三年级 · 度量几何学
下图是由两个长 $8 \mathrm{~cm} 、$ 宽 $5 \mathrm{~cm}$ 的长方形拼成的图形, 这个图形的周长是 ( ) $\mathrm{cm}$ 。

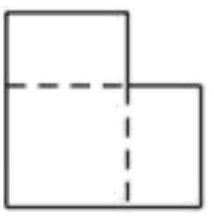
答案: 32

【分析】观察上图, 把右上角较短的两条线段分别向右、向上平移, 此时形成一个边长为 $8 \mathrm{~cm}$ 的正方形, 根据正方形的周长 $=$ 边长 $\times 4$, 代入数据即可解答。

【详解】根据分析可知:

$8 \times 4=32(\mathrm{~cm})$

这个图形的周长是 $32 \mathrm{~cm}$ 。

【点睛】本题主要考查正方形的周长计算, 关键利用转化思想做题。